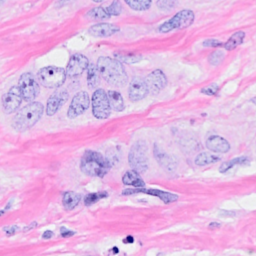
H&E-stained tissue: Breast